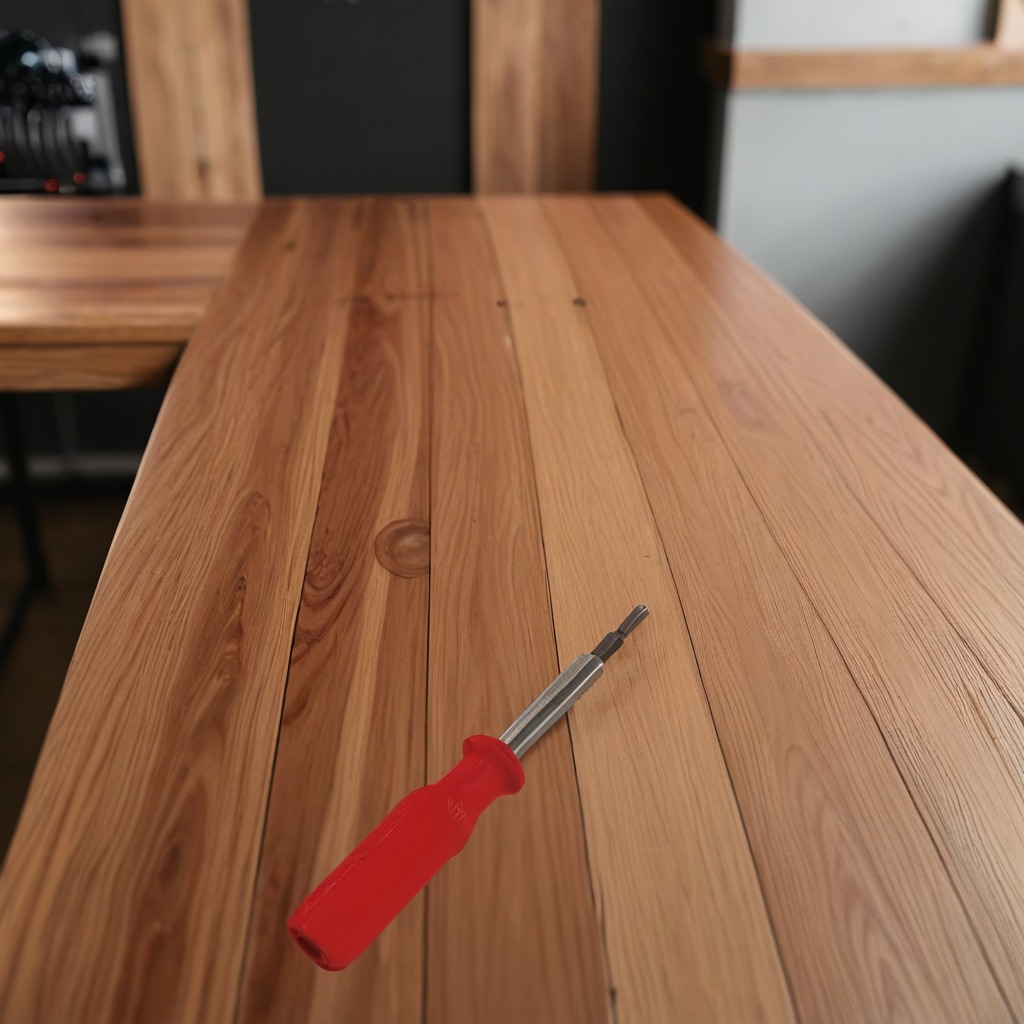
A screwdriver is lying on the wooden table in a carpentry studio.